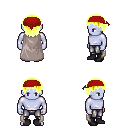
a pixel art fantasy rpg character, male body template, dark elf, purple skin, gray cape, metal pants, gold plain hairstyle, red bandana, black shoes, four views (front, back, left, right), 2x2 character sprite sheet, small pixel art, hard edges, no anti-aliasing